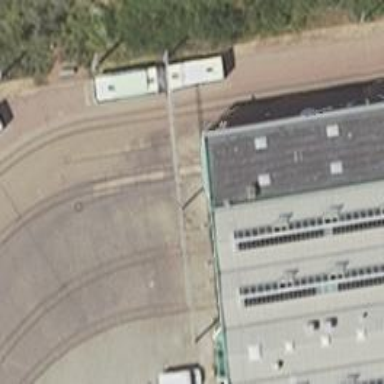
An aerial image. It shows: Tram railway running through service yard with electrified contact lines.